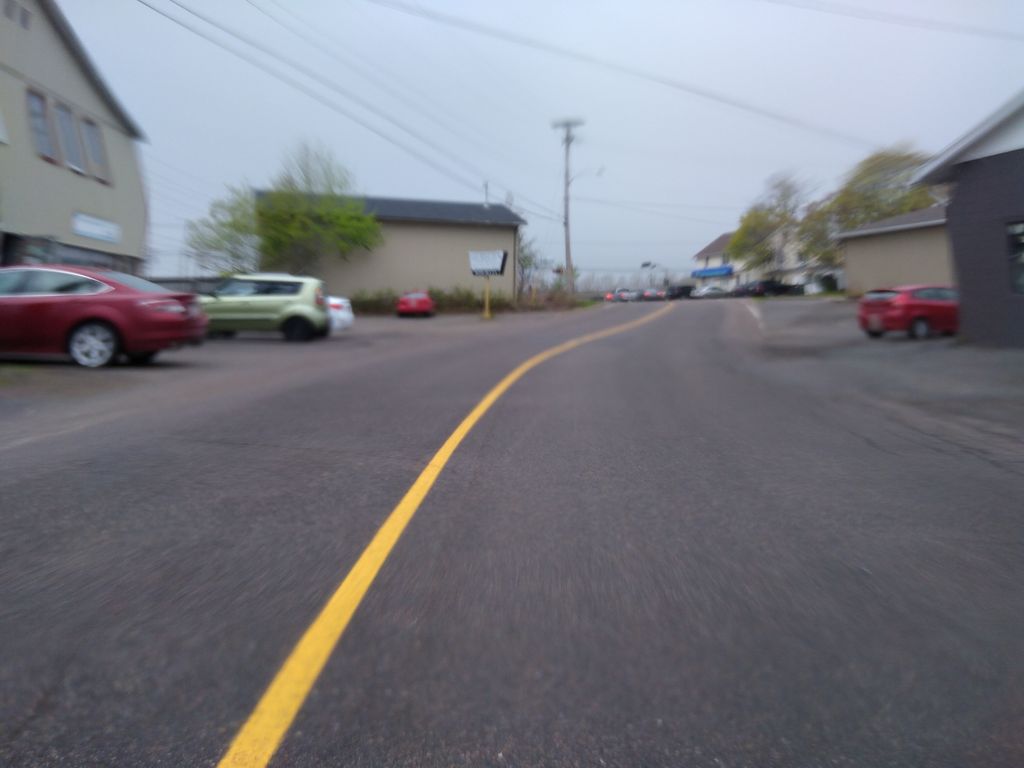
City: charlottetown